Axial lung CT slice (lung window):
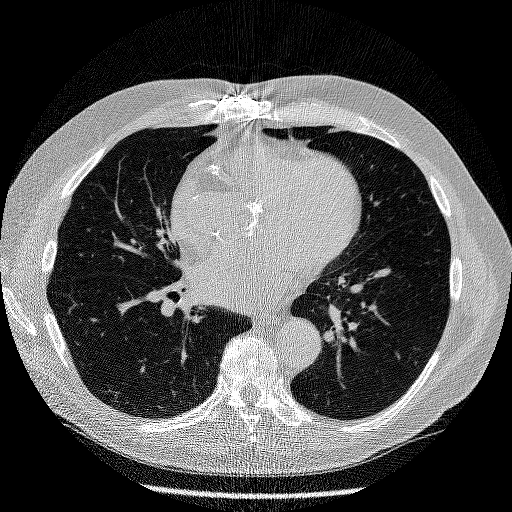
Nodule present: no